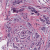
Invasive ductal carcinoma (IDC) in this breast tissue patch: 1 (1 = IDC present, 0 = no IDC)